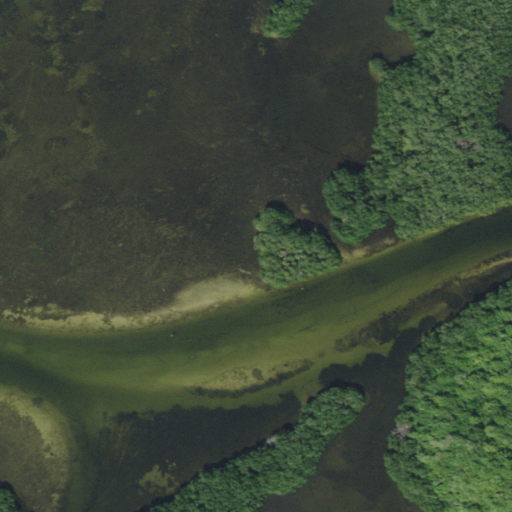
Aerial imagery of island in Florida named Paradise Key containing open water, woody wetlands, and herbaceous wetlands